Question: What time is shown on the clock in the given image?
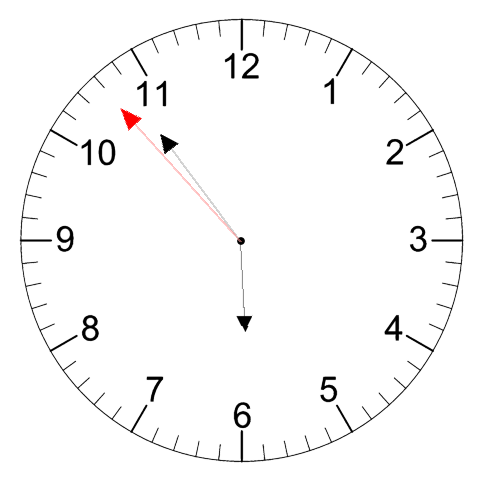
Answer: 05:53:53